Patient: sex M, age 73
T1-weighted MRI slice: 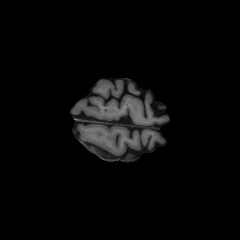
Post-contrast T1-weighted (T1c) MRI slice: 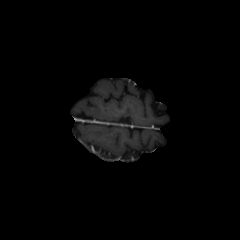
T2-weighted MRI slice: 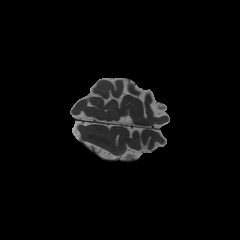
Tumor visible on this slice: no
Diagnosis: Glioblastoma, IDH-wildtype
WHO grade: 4